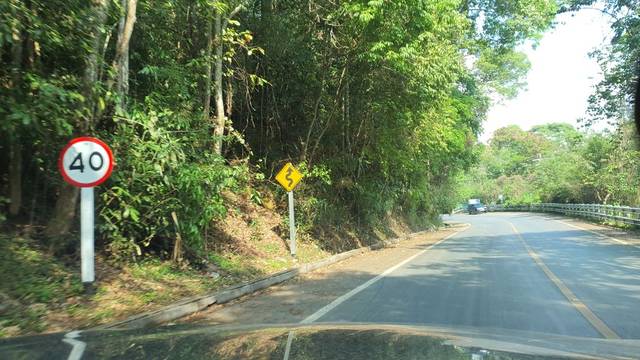
Region: Thailand
Coordinates: 18.805, 98.918